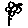
Label: flower